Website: walmart
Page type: cart
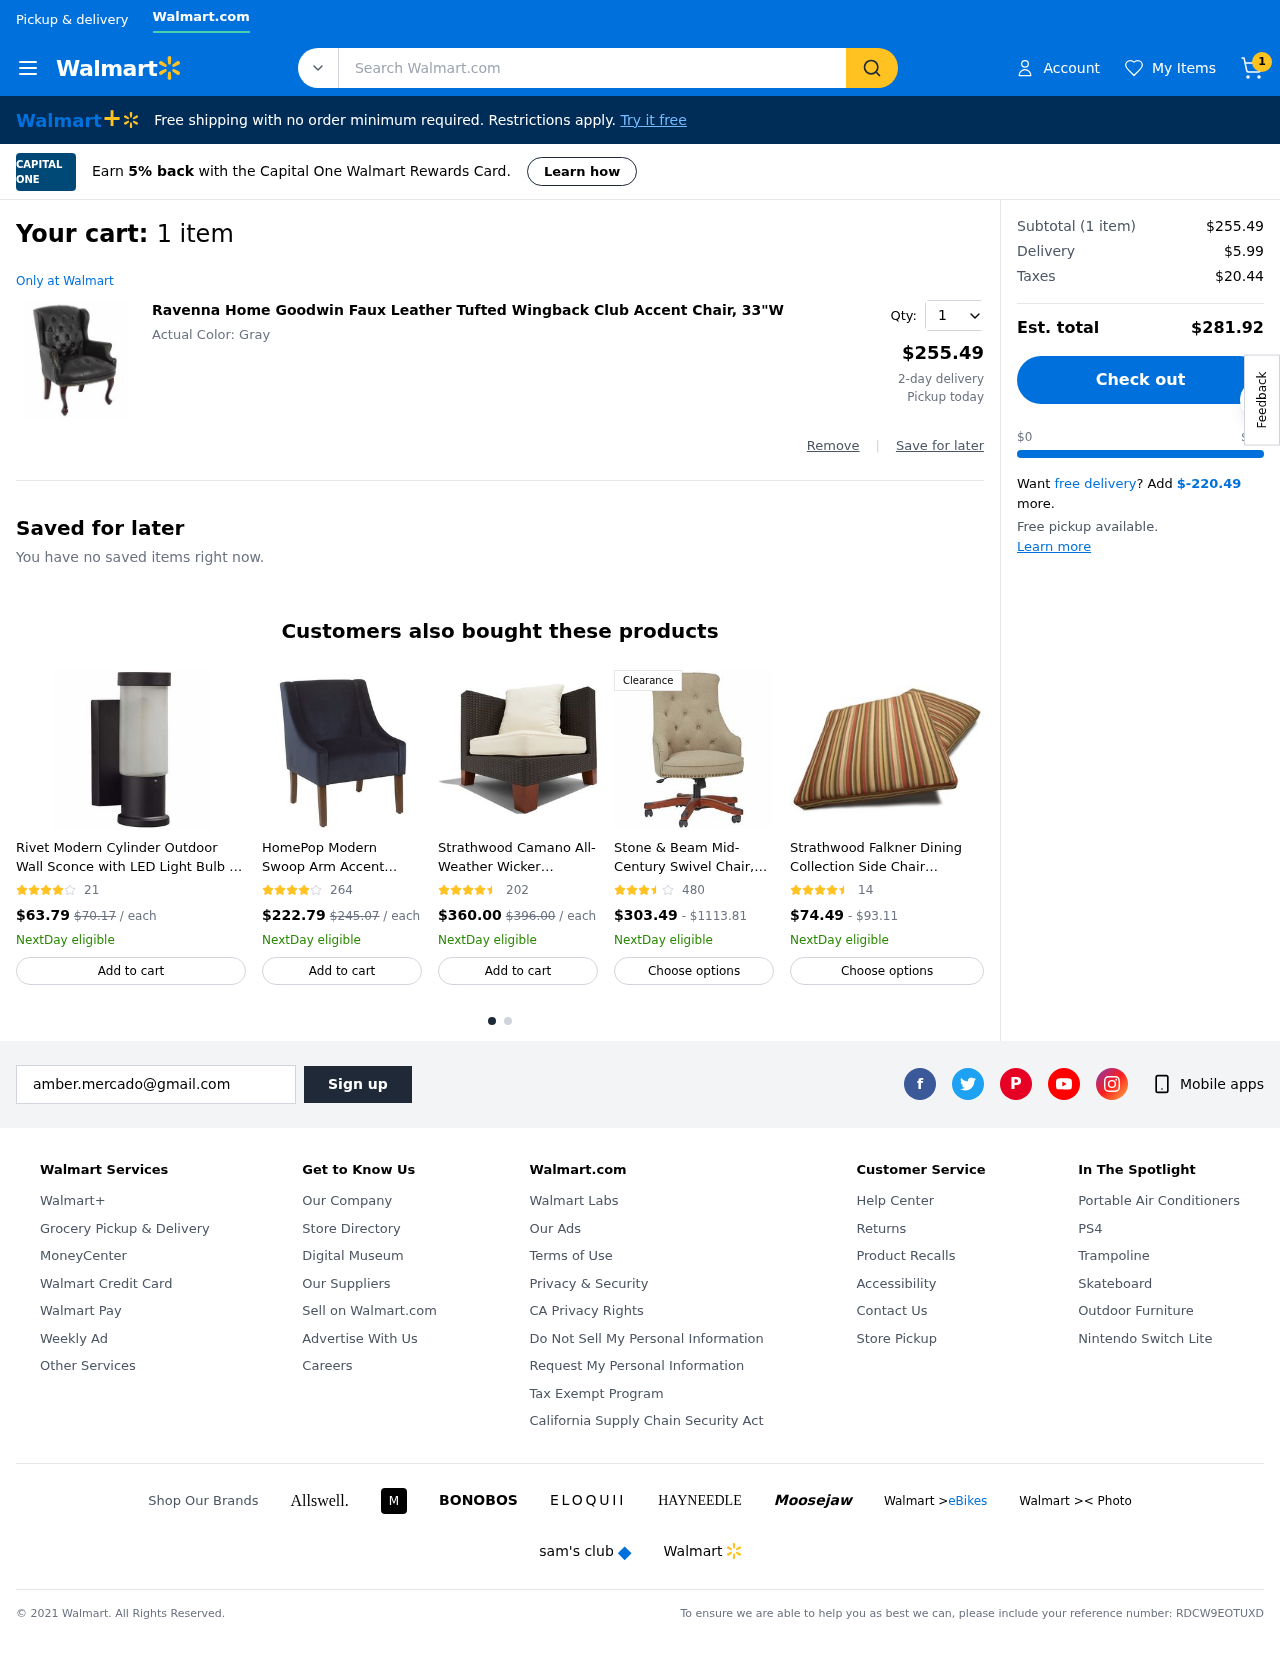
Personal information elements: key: PII_EMAIL
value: amber.mercado@gmail.com
Product elements: key: PRODUCT1_NAME
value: Ravenna Home Goodwin Faux Leather Tufted Wingback Club Accent Chair, 33"W
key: PRODUCT1_PRICE
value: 255.49
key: PRODUCT1_QUANTITY
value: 1
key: PRODUCT2_NAME
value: Rivet Modern Cylinder Outdoor Wall Sconce with LED Light Bulb - 4.73 x 4.32 x 9.73 Inches, Antique B
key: PRODUCT2_NUM_RATINGS
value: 21
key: PRODUCT2_PRICE
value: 63.79
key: PRODUCT3_NAME
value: HomePop Modern Swoop Arm Accent Chair, Gray Geometric Pattern
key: PRODUCT3_NUM_RATINGS
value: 264
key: PRODUCT3_PRICE
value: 222.79
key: PRODUCT4_NAME
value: Strathwood Camano All-Weather Wicker Sectional Sofa Seat, Left
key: PRODUCT4_NUM_RATINGS
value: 202
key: PRODUCT4_PRICE
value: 360
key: PRODUCT5_NAME
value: Stone & Beam Mid-Century Swivel Chair, 23.6"W, Beige
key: PRODUCT5_NUM_RATINGS
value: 480
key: PRODUCT5_PRICE
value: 303.49
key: PRODUCT6_NAME
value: Strathwood Falkner Dining Collection Side Chair Cushion, Set of 2, Donnelly Woodland
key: PRODUCT6_NUM_RATINGS
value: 14
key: PRODUCT6_PRICE
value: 74.49
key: PRODUCT2_ORIGINAL_PRICE
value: $70.17
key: PRODUCT3_ORIGINAL_PRICE
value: $245.07
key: PRODUCT4_ORIGINAL_PRICE
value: $396.00
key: PRODUCT5_PRICE_MAX
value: $1113.81
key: PRODUCT6_PRICE_MAX
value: $93.11
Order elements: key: ORDER_NUM_ITEMS
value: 1
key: ORDER_NUM_ITEMS
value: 1 item
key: ORDER_SUBTOTAL
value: $255.49
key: ORDER_SHIPPING_COST
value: $5.99
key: ORDER_TAX
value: $20.44
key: ORDER_TOTAL
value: $281.92
Search elements: key: HEADER_SEARCH
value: Search Walmart.com